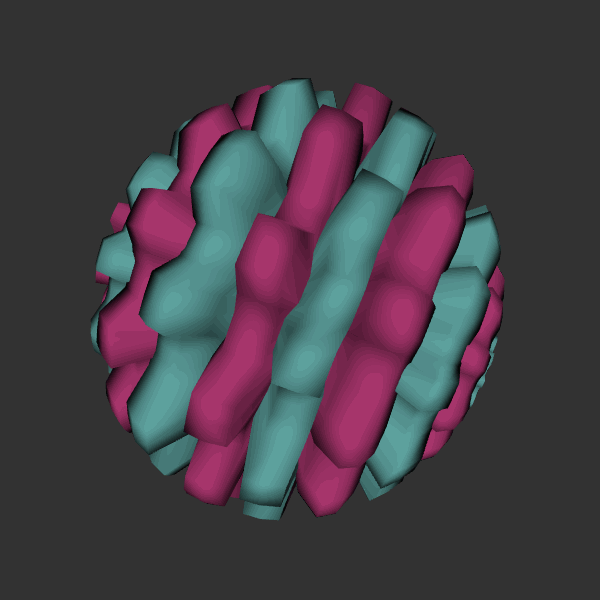
Background: dark